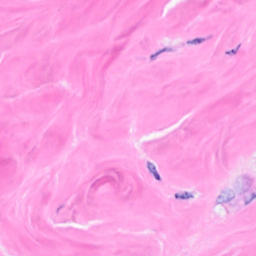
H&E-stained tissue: Breast